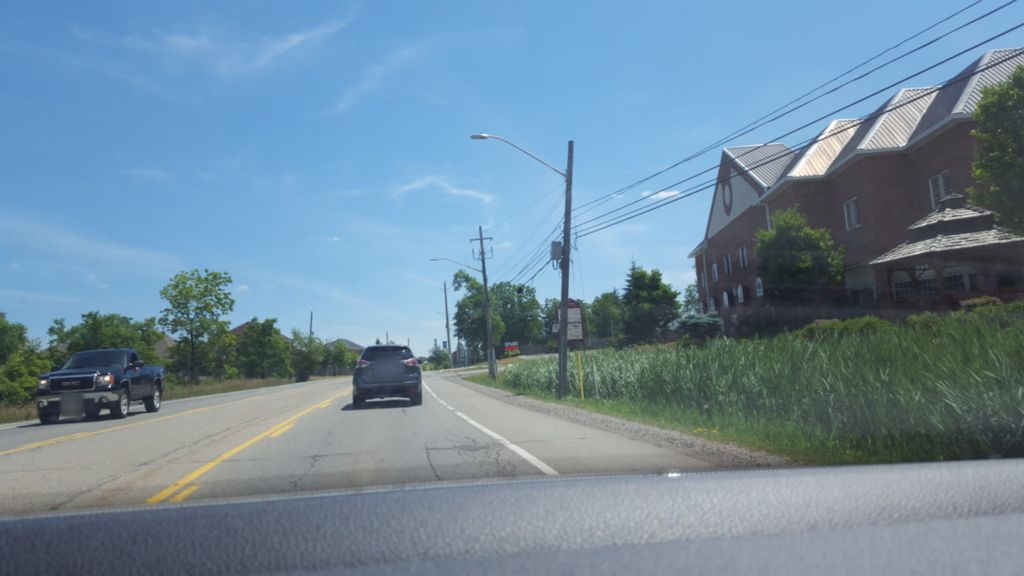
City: hamilton